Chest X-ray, PA view. Patient: 26 years old, sex M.
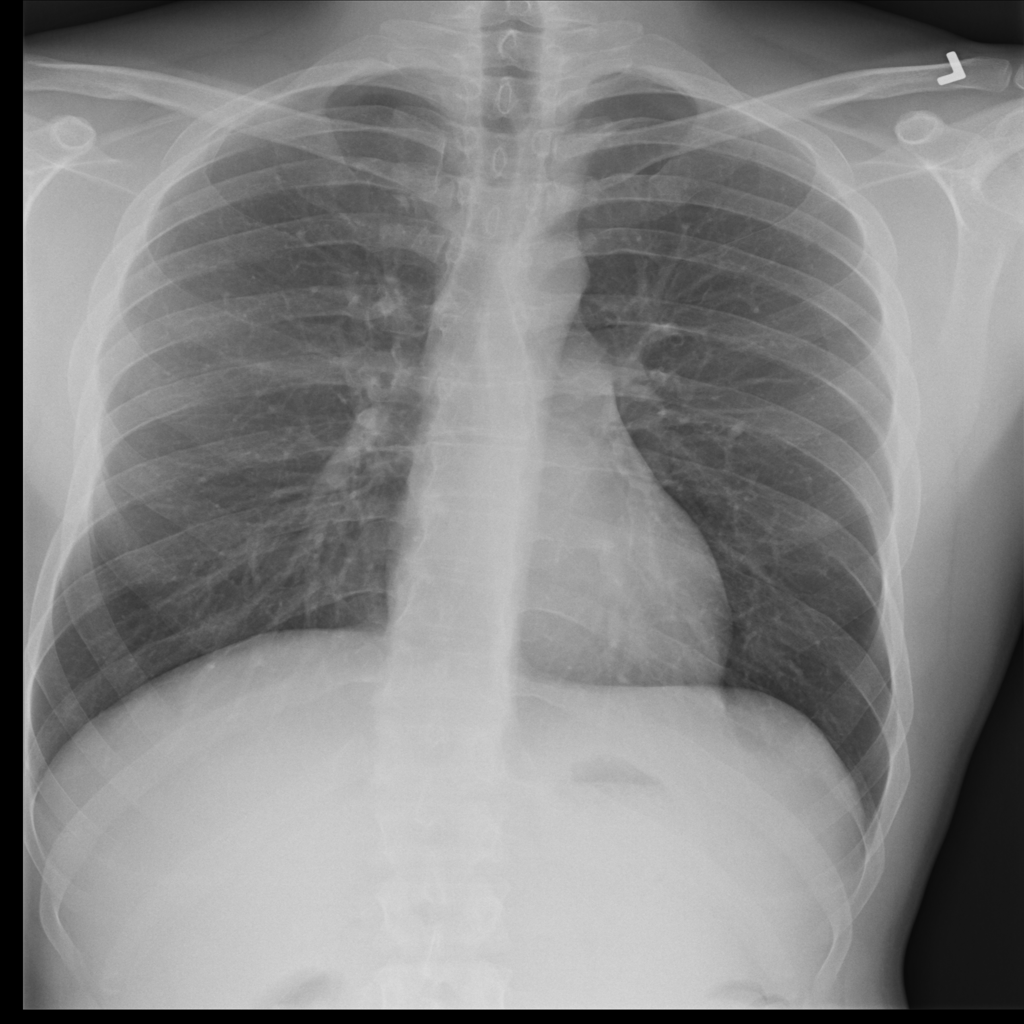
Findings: No Finding